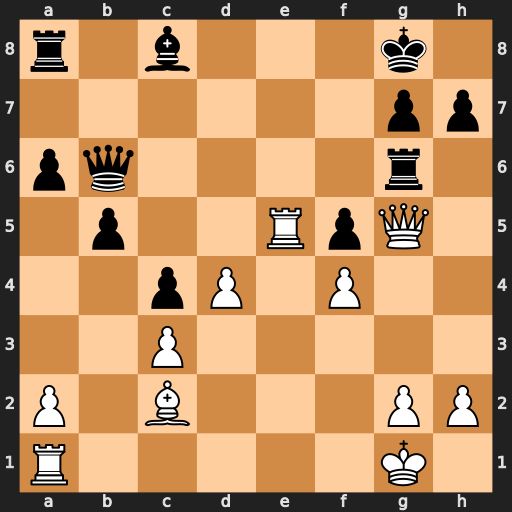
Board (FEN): r1b3k1/6pp/pq4r1/1p2RpQ1/2pP1P2/2P5/P1B3PP/R5K1
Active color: w
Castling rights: -
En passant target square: -
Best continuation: Re8+ Kf7 Qe7#